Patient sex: M
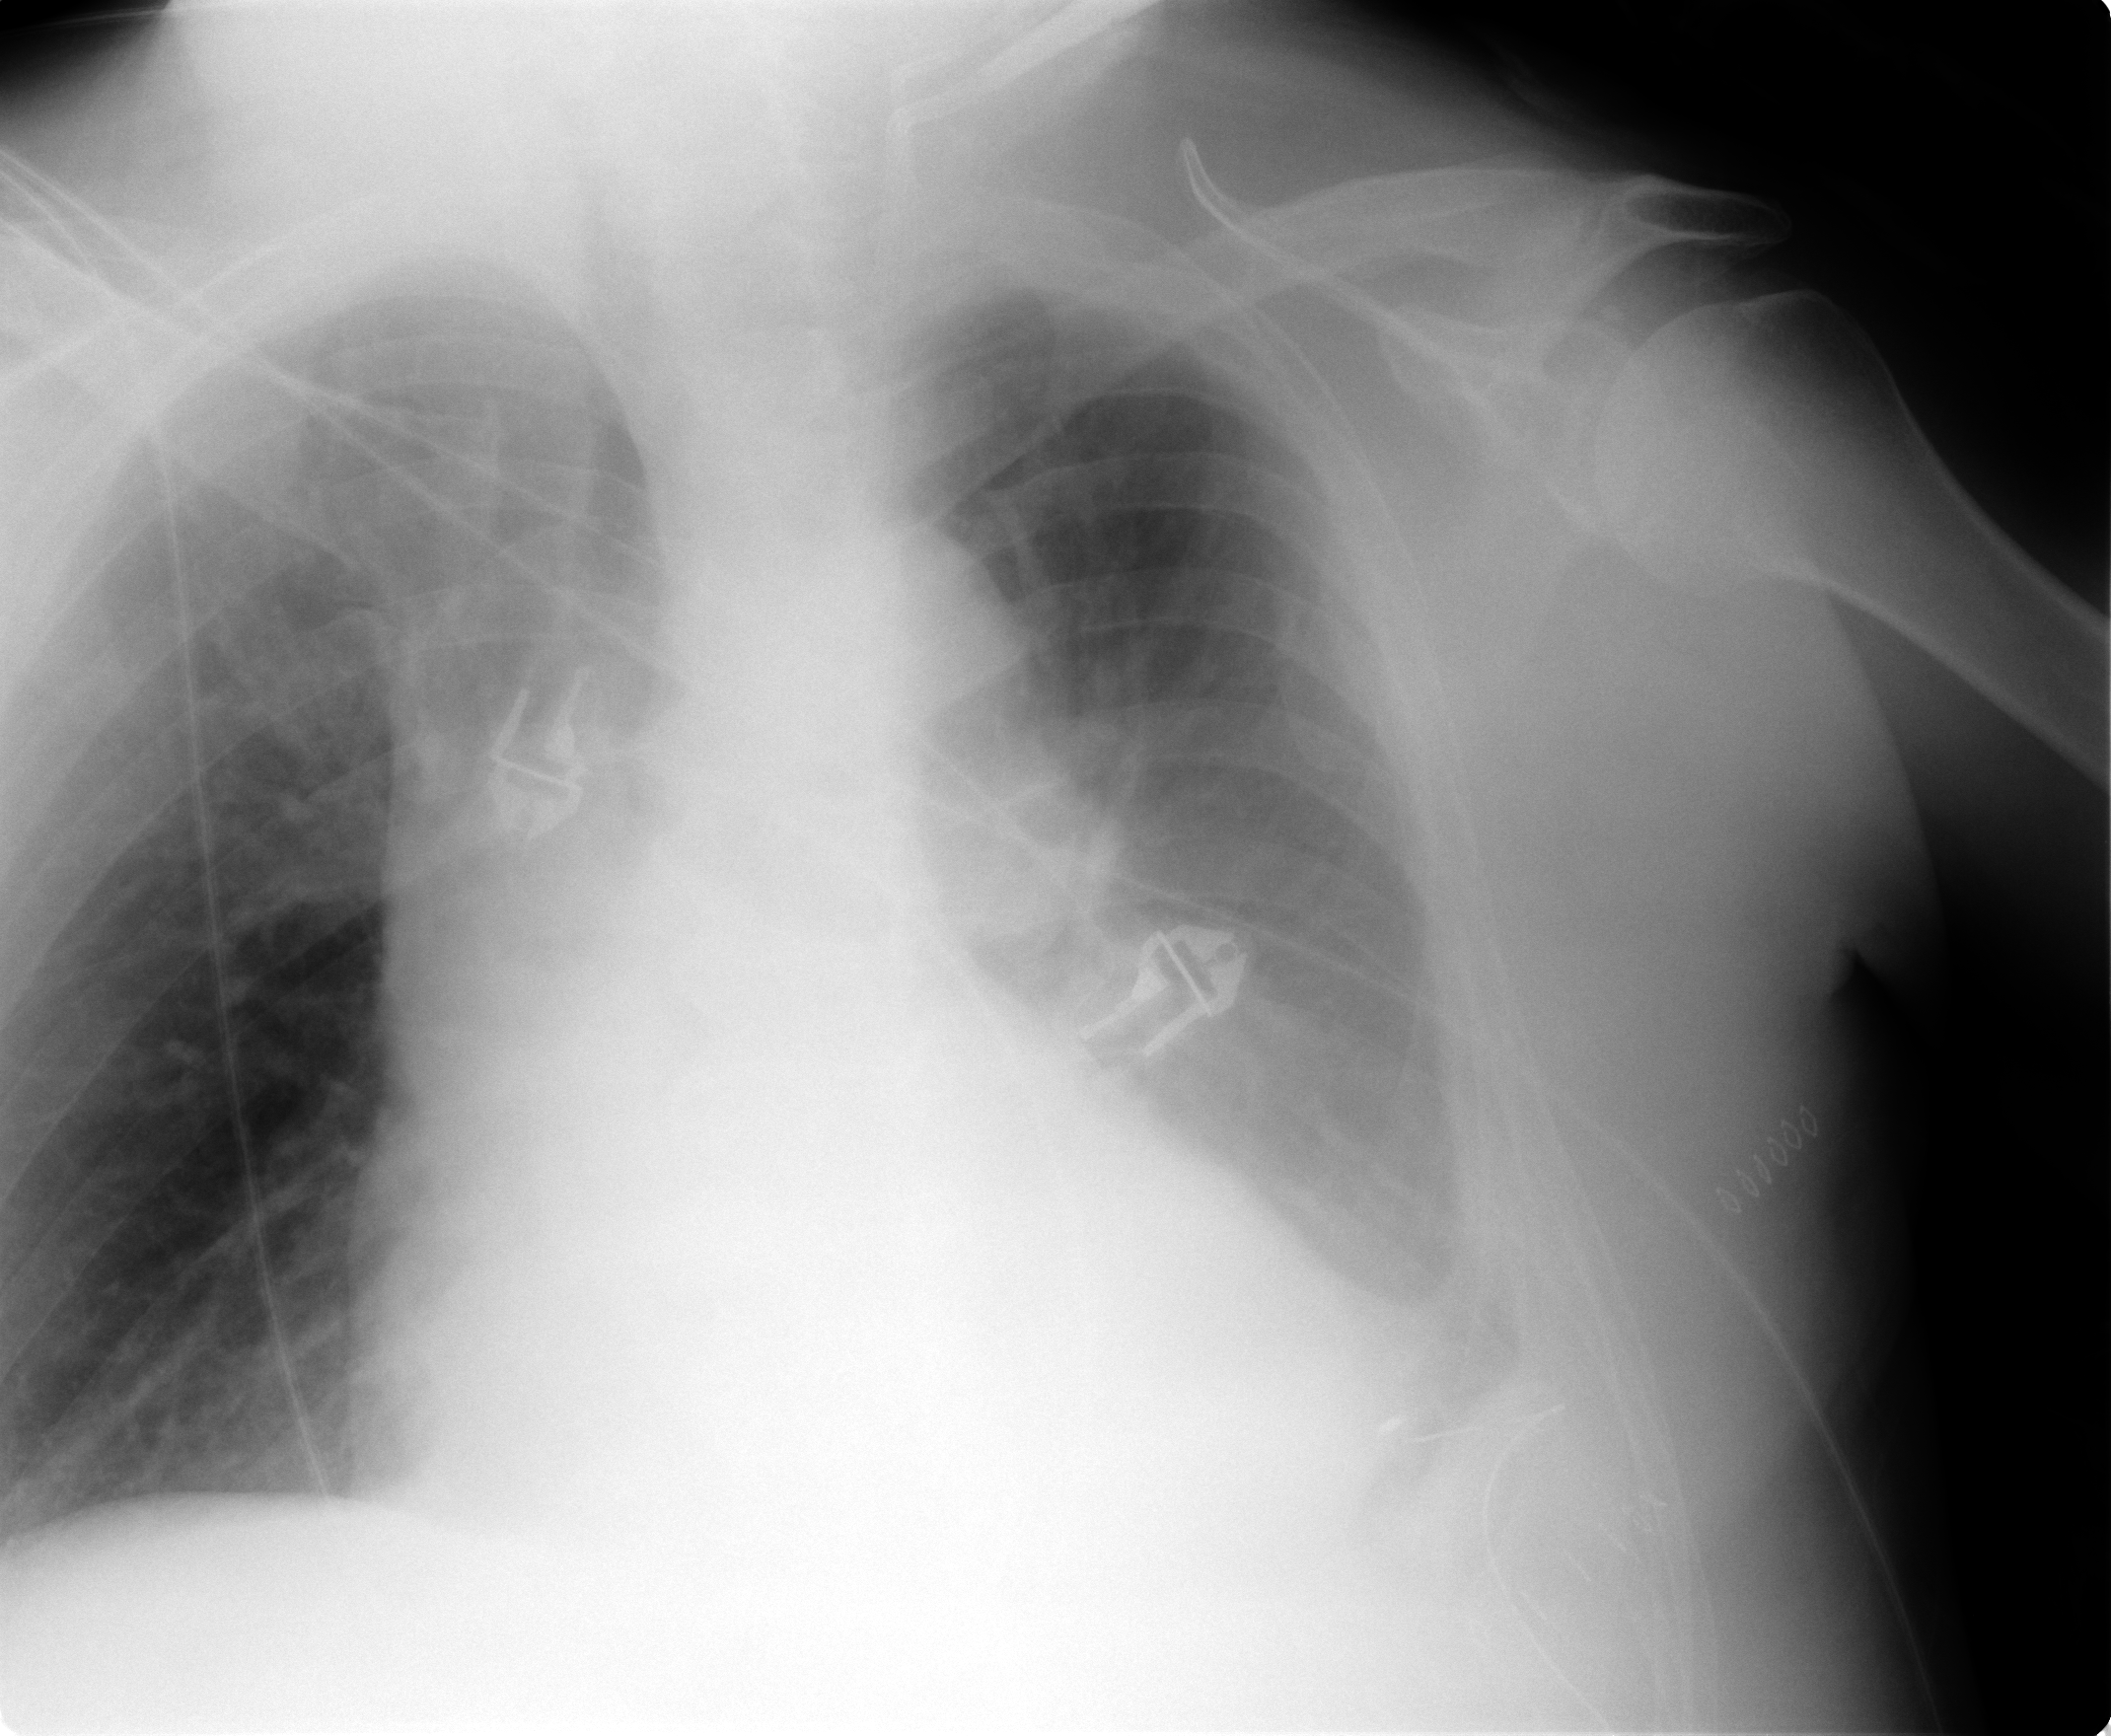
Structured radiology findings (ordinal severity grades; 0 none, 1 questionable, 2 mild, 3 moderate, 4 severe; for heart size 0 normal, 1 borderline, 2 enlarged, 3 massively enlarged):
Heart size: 2
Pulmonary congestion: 2
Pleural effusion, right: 0
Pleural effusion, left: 2
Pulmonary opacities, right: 0
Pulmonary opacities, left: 1
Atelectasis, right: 0
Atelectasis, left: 2